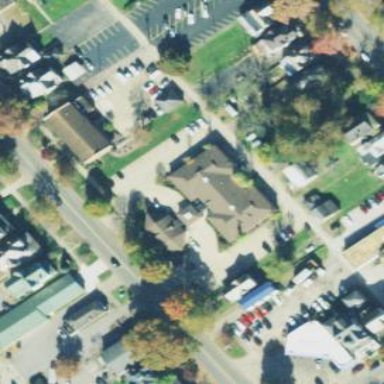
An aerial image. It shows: Hospital building.